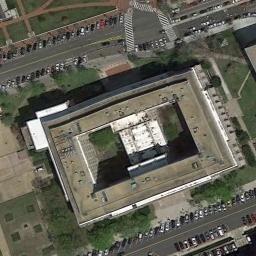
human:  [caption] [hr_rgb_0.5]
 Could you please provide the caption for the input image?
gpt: There is a tall building and several roads in a commercial area, And there are many cars in the open space beside the road .

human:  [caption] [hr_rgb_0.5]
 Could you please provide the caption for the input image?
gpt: The commercial area is near a parking lot .

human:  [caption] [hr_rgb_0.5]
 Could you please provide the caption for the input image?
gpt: A commercial area with a ring building is surrounded by some roads and trees .

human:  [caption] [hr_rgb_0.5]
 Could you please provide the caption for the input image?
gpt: The buildings downtown are very tall .

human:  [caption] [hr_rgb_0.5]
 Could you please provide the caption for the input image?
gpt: A building with some lawns around on a commercial area .